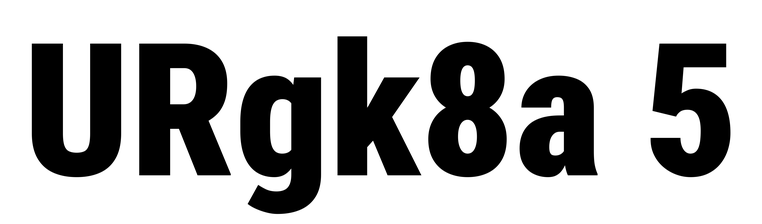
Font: Roboto_Condensed_Black